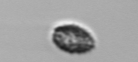
Label: Pseudochattonella_farcimen